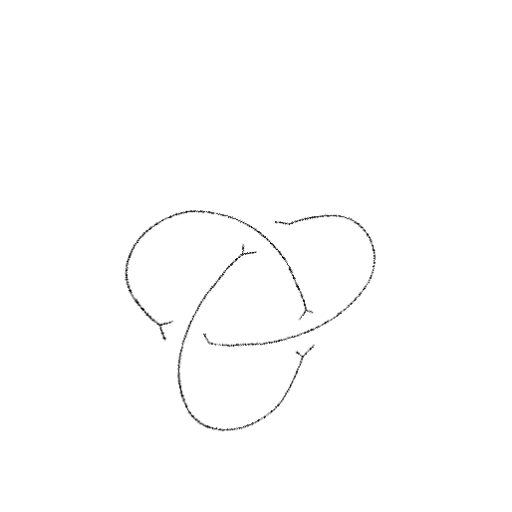
Crossing number: 3